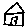
Label: house